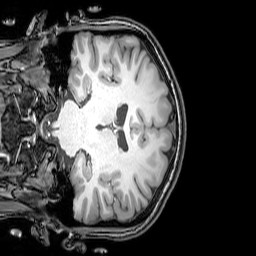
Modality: T1w
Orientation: coronal
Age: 22
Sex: female
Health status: healthy
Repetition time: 0.081 s
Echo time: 0.037 s